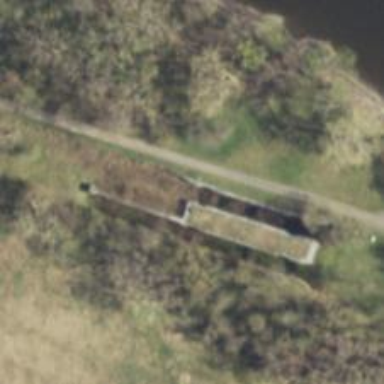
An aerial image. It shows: Lock gate on waterway.